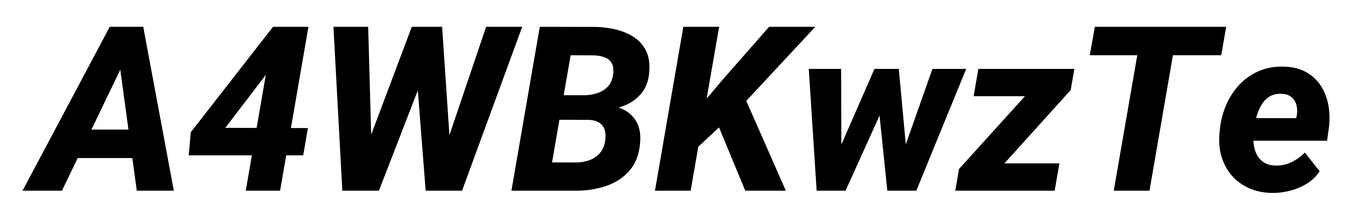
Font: Roboto-Italic_ExtraBold_Italic